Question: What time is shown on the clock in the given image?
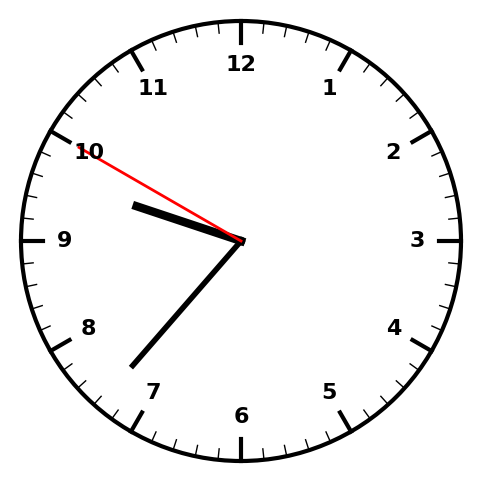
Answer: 09:36:50